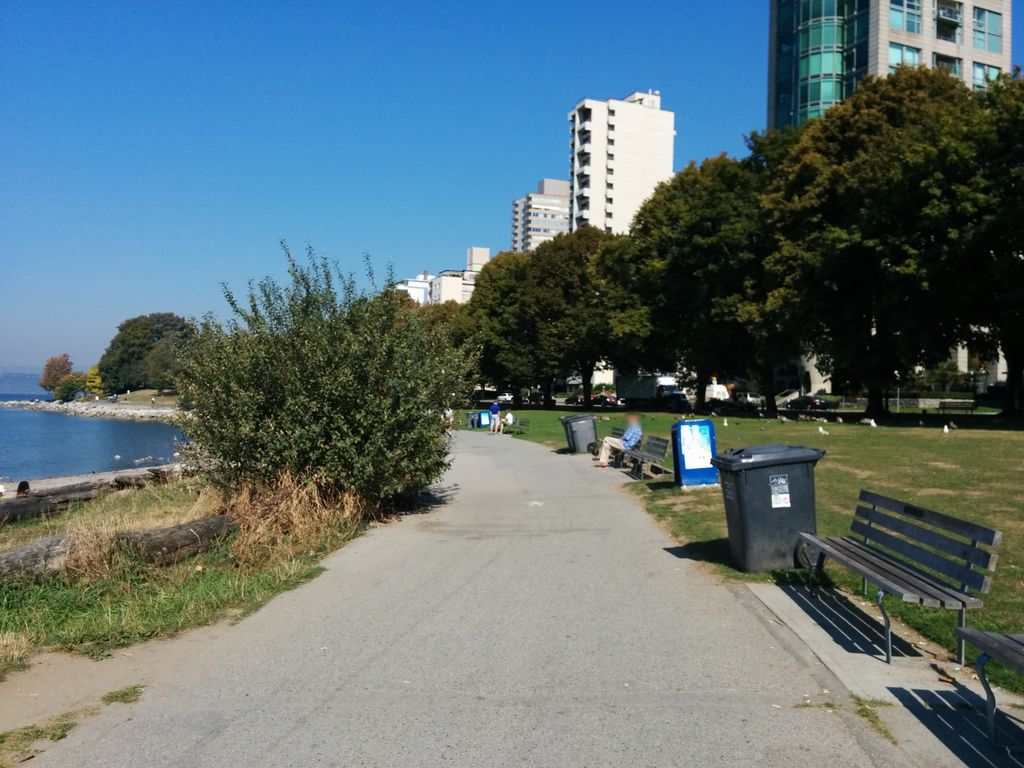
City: vancouver